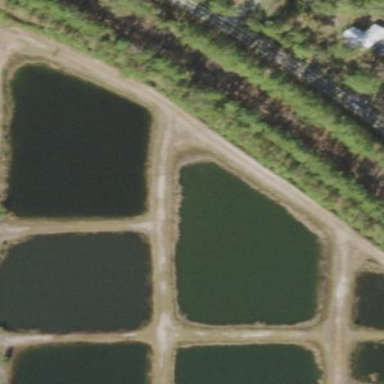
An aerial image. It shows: Water basin used for fish breeding.